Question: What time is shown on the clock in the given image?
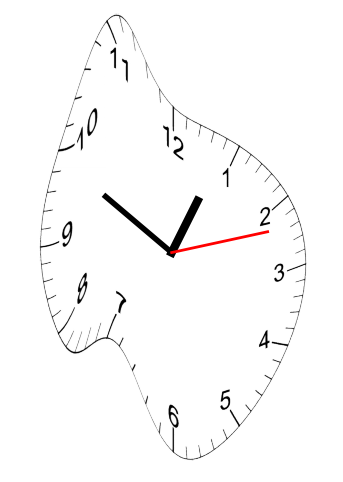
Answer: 12:49:12